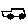
Label: car